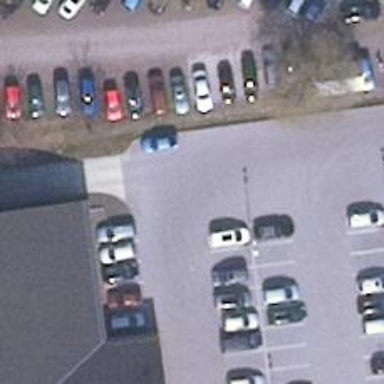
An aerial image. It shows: Road serving as parking aisle.